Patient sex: F
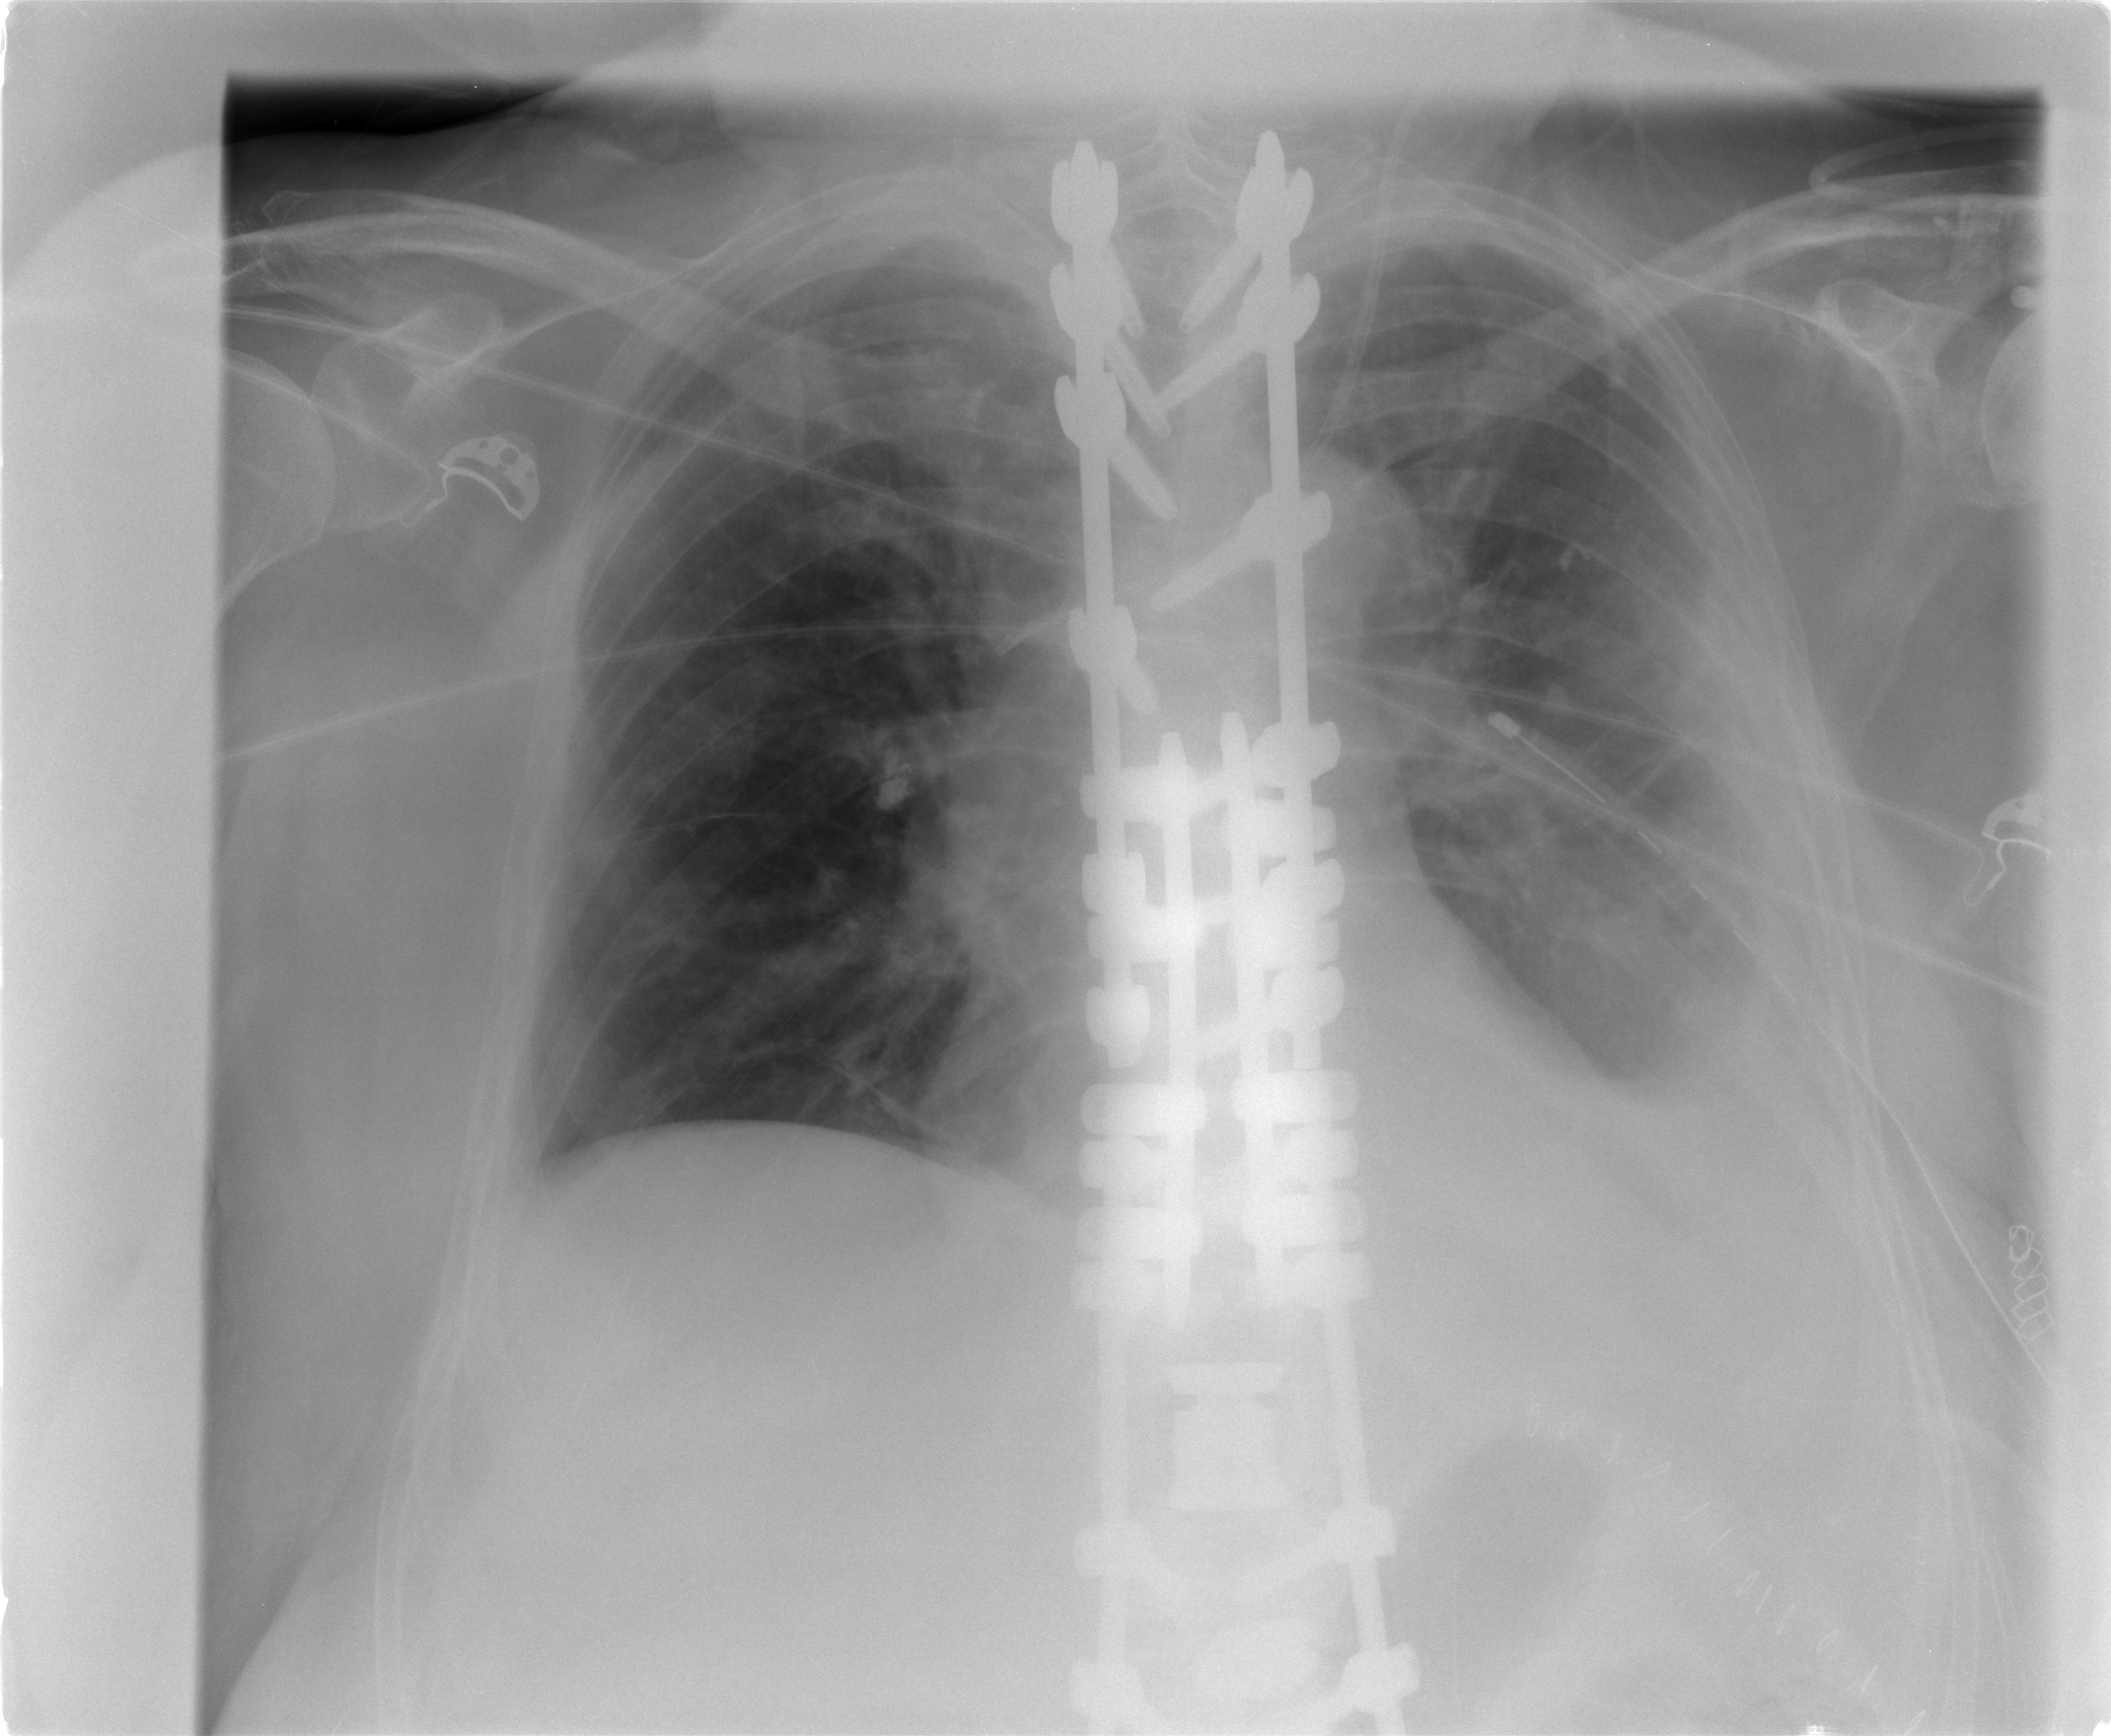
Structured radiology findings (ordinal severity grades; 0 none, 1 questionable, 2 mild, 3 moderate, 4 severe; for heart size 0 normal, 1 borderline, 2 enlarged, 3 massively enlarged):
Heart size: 0
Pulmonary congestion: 0
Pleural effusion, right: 0
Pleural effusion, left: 3
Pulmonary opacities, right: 0
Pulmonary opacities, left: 2
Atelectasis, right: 0
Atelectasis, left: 2